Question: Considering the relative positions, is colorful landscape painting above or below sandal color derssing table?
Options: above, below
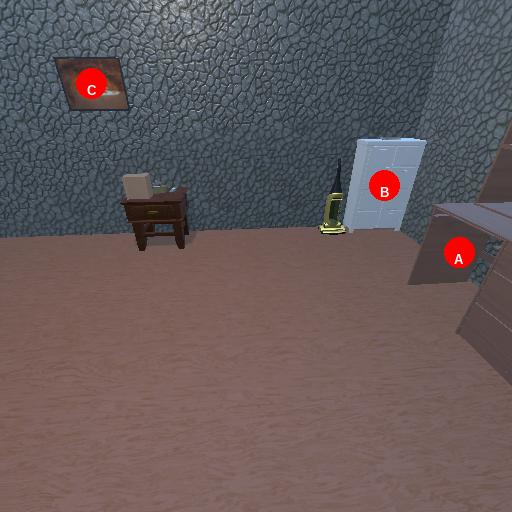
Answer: above